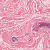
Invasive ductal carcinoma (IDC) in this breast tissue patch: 0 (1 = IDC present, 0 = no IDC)